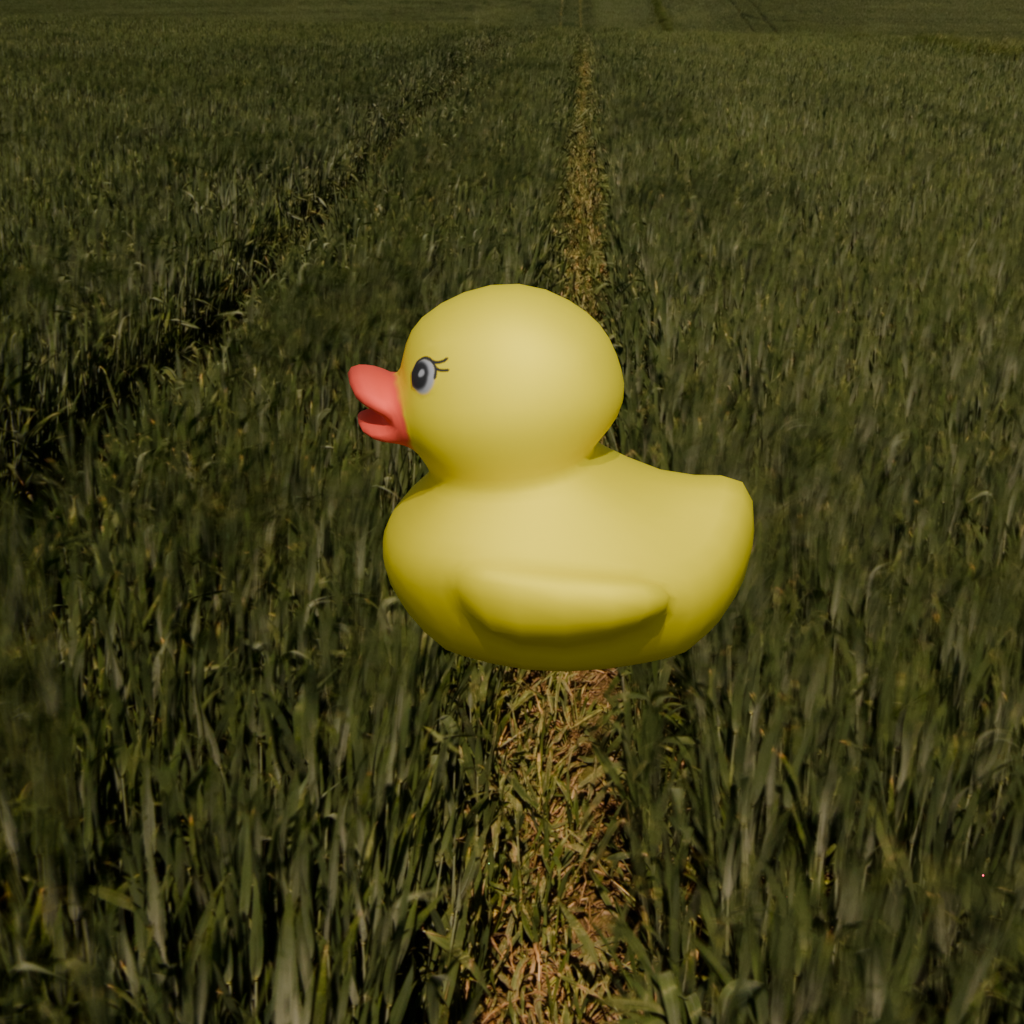
an image of a yellow rubber duck seen from <left> in a lush green field under a sunny sky with clouds.